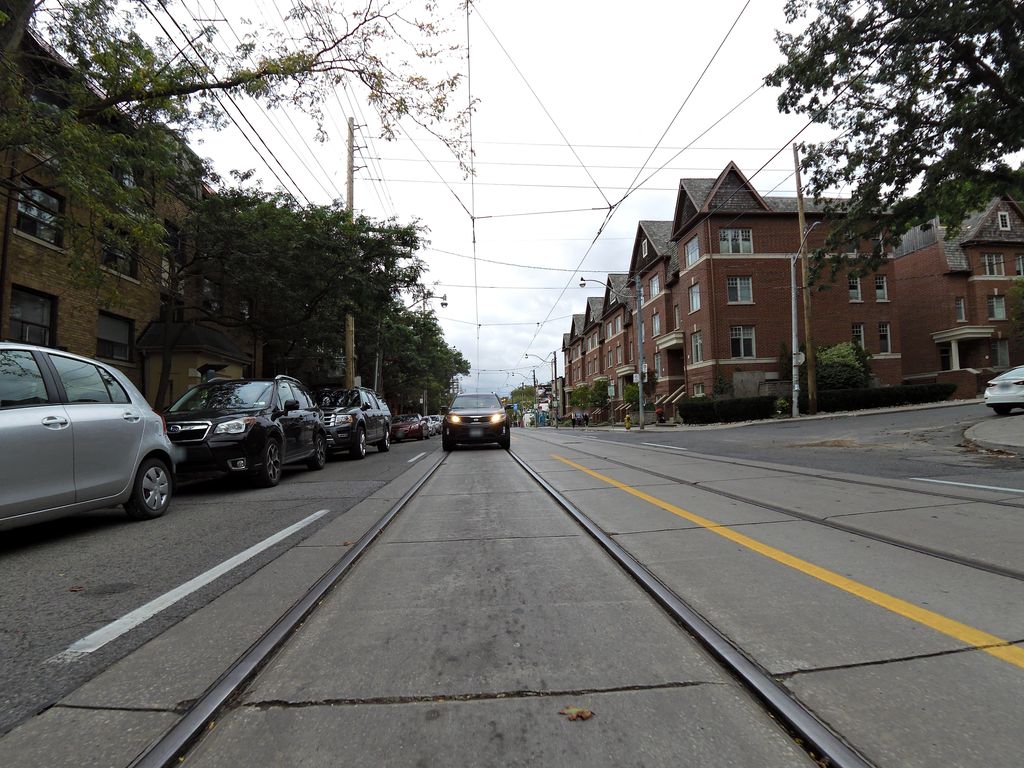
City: toronto